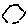
Label: hexagon